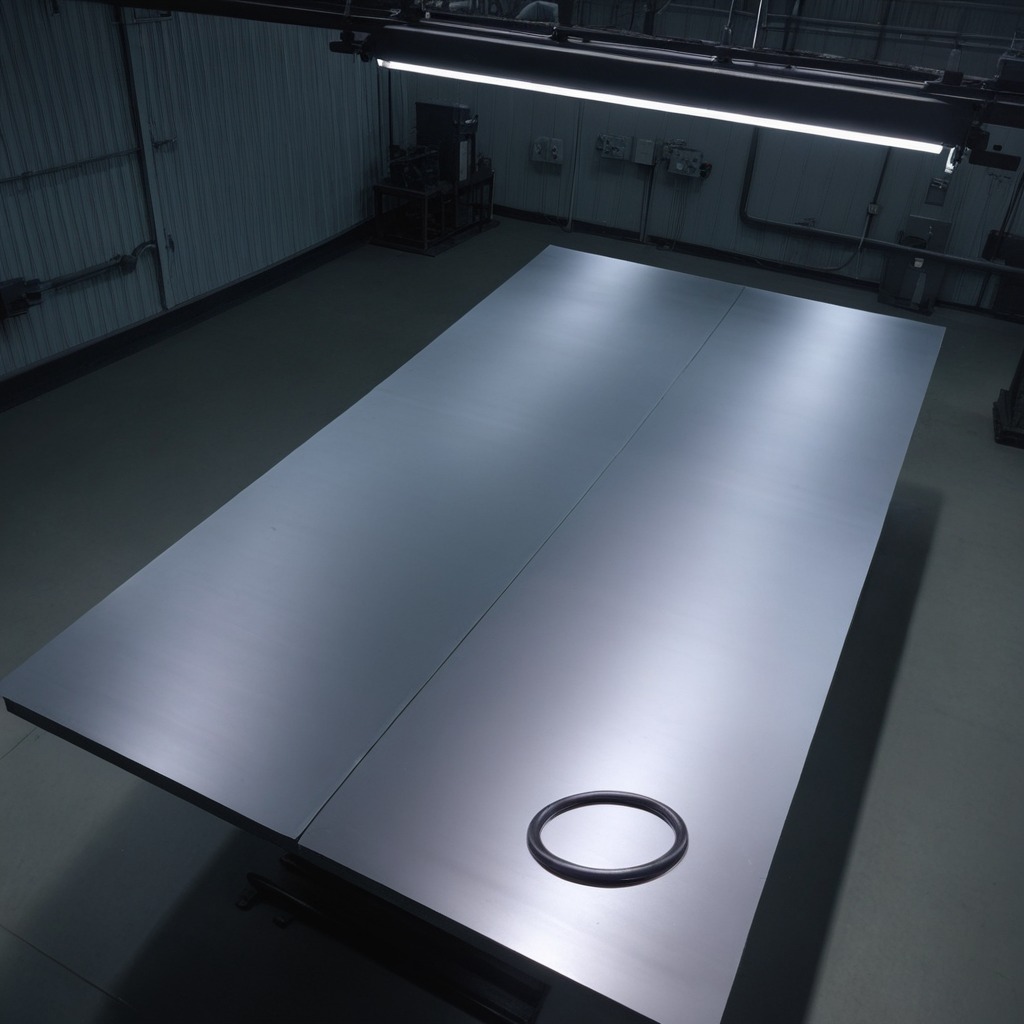
A rubber O-ring is lying on the tabletop.